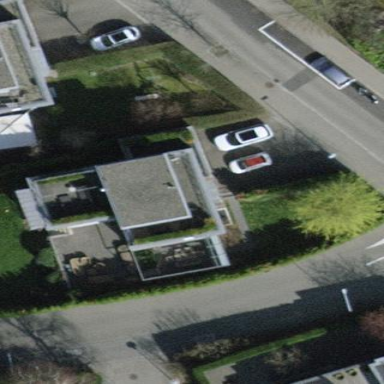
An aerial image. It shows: Building with flat roof.